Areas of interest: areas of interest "Mingyuehu"
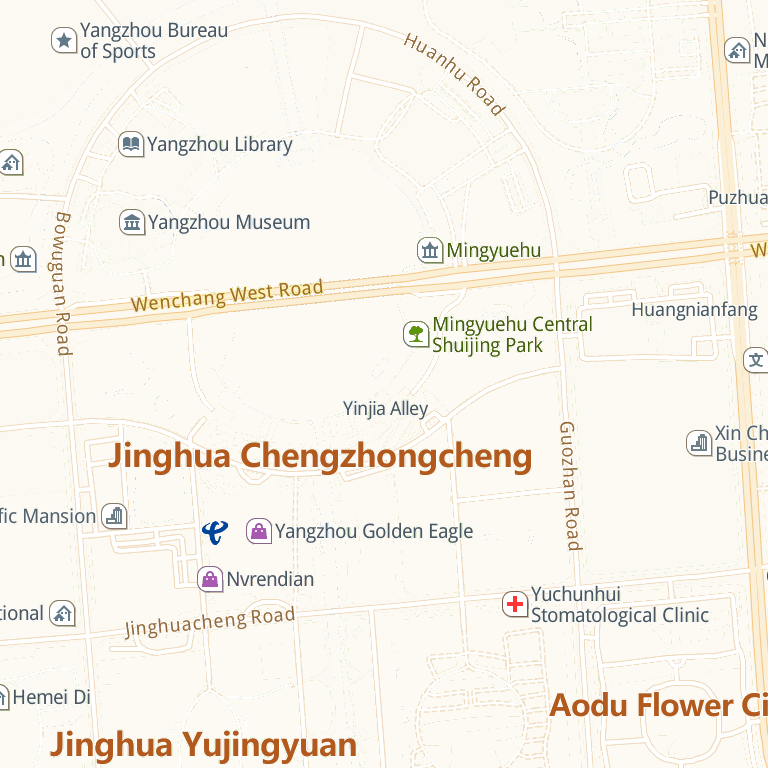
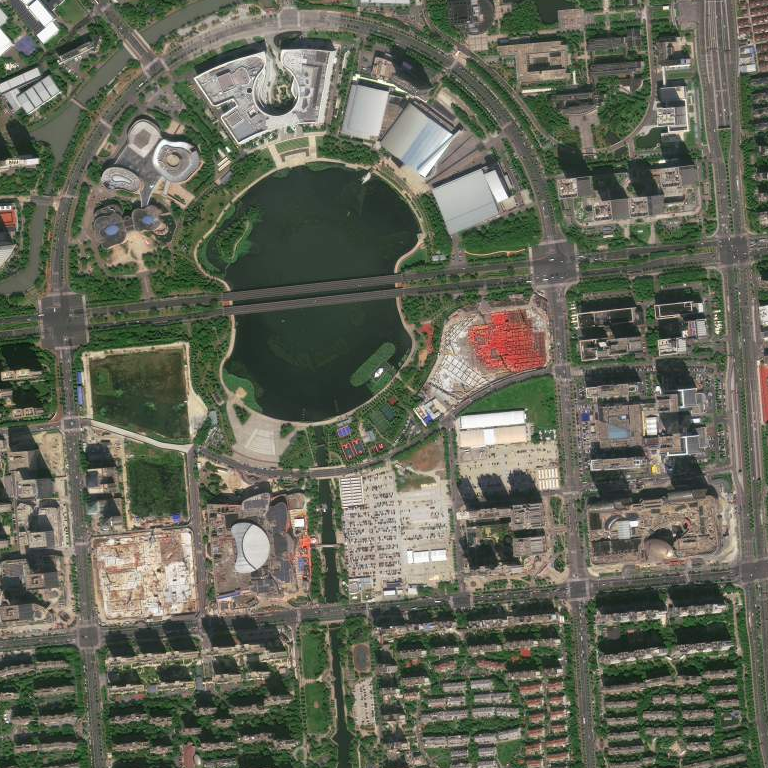